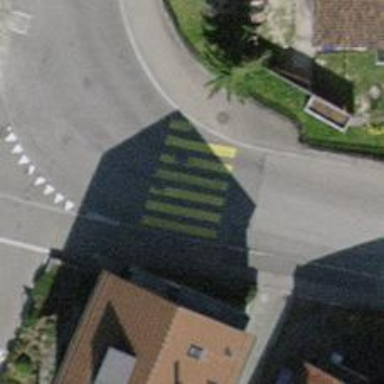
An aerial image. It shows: Zebra crossing on the road.